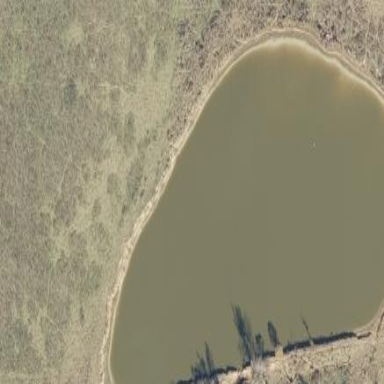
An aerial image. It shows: Natural reservoir of water.